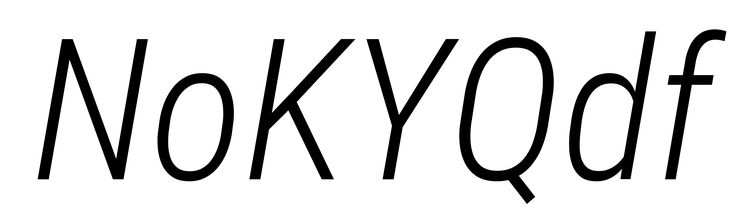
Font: Roboto-Italic_Condensed_Light_Italic